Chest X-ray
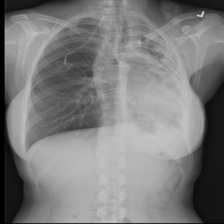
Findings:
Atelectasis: negative
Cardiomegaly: negative
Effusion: negative
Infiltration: negative
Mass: negative
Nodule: negative
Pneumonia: negative
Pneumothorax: negative
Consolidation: negative
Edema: negative
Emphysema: negative
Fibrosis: negative
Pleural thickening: negative
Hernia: negative